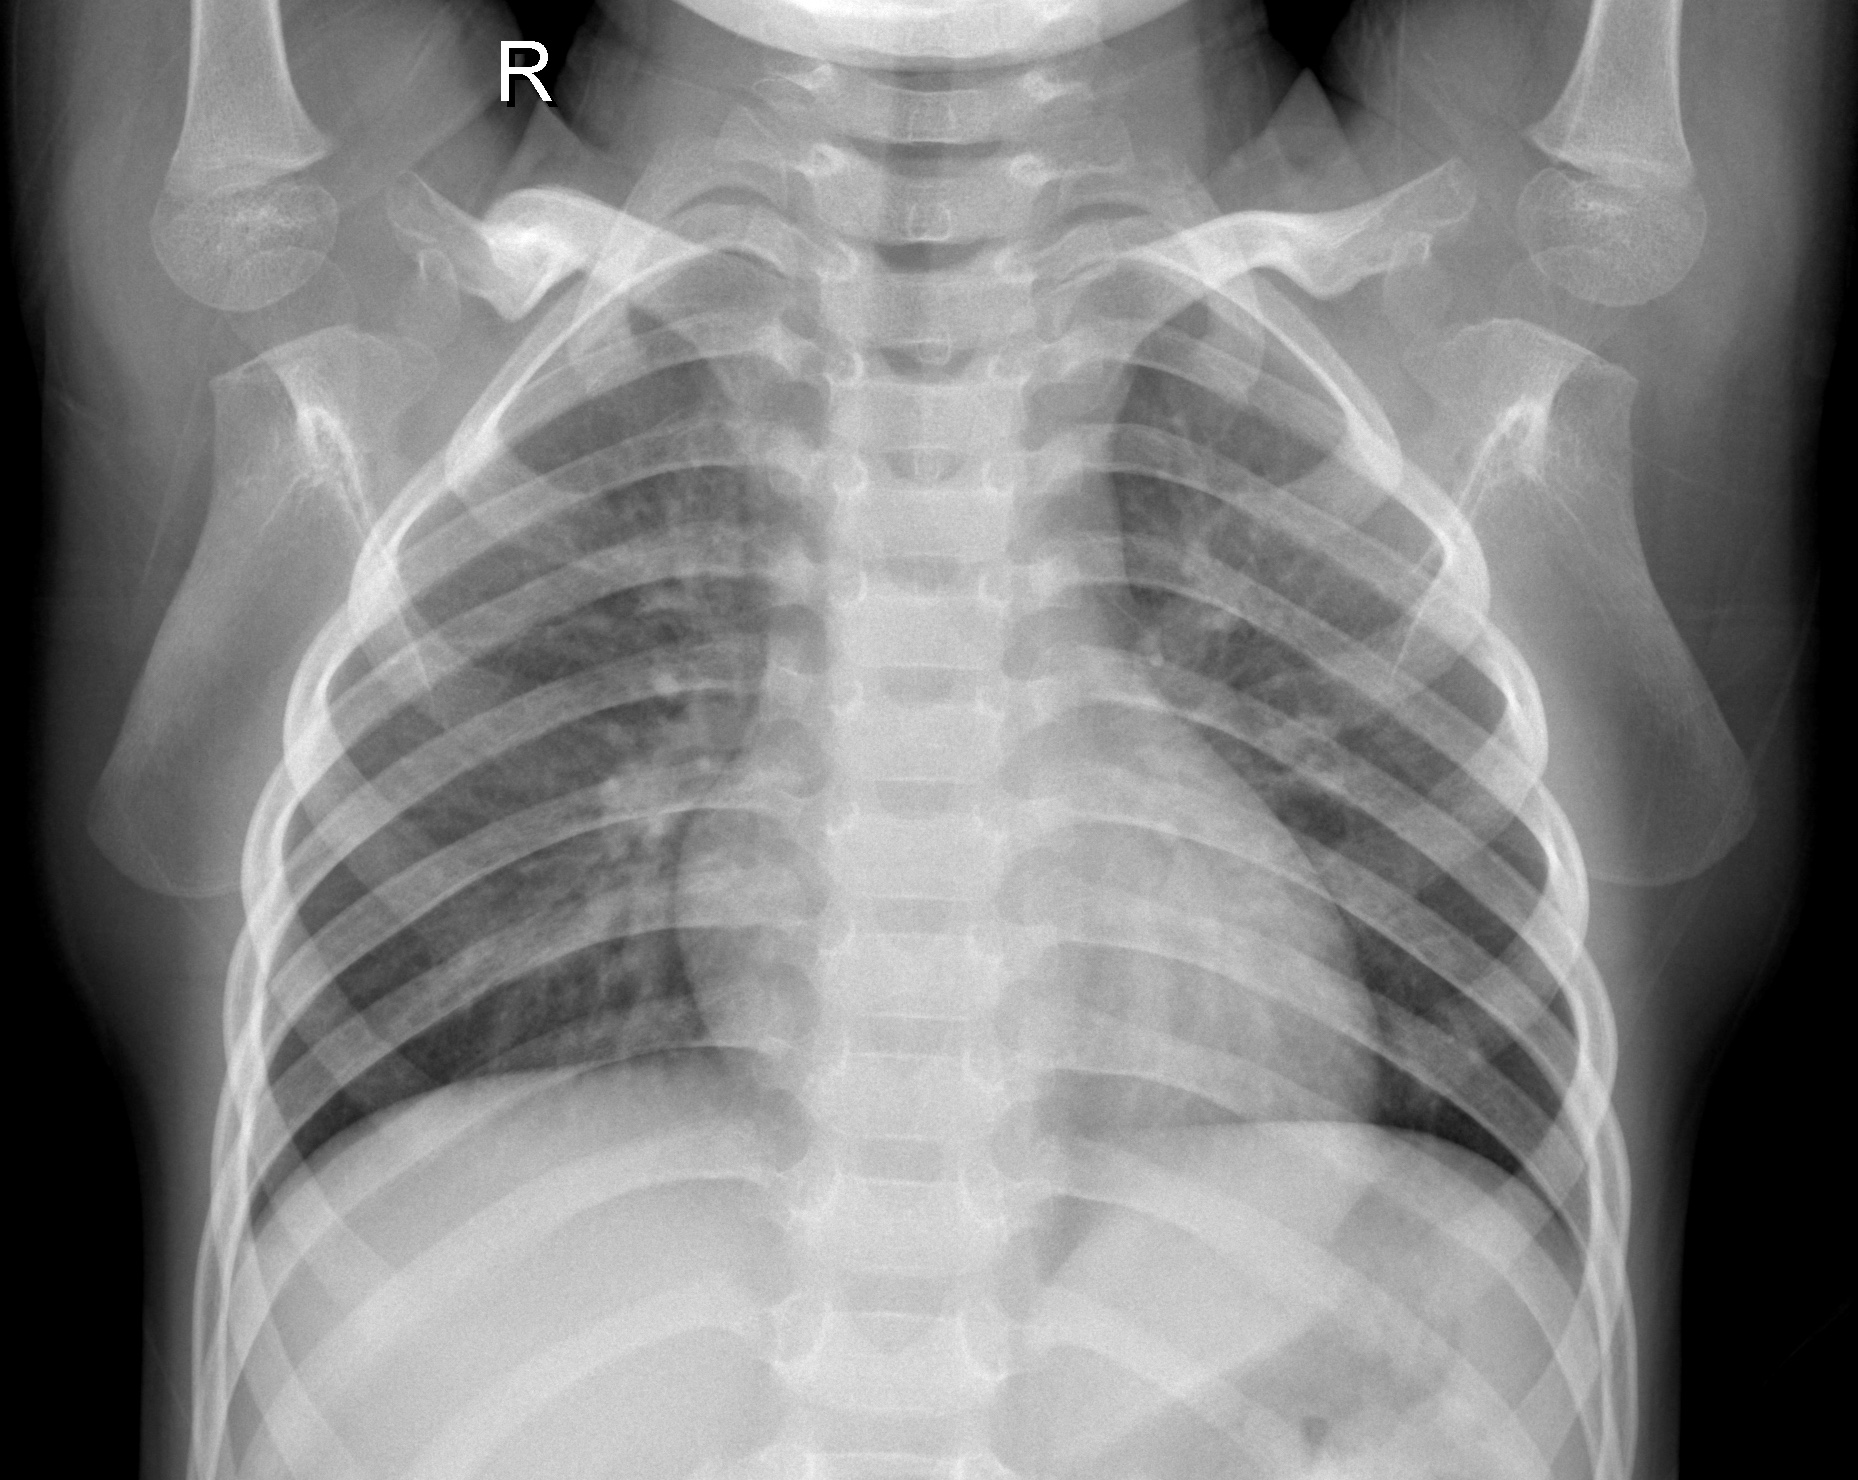
Diagnosis: NORMAL